Question: I need to draw the following image on an HTML5 canvas without a temporary canvas:

With a temporary canvas it's easy, because I can handle the overlaps independently like you can see here:
<URL>.
'''
// init
var canvas = document.getElementById('canvas');
var tempCanvas = document.getElementById('tempCanvas');
var ctx = canvas.getContext('2d');
var tempCtx = tempCanvas.getContext('2d');
// draw circle function
var drawCircle = function( c, color ) {
ctx.beginPath();
ctx.arc( c.x, c.y, 50, 0, 2 * Math.PI, false );
ctx.fillStyle = color;
ctx.fill();
}
// draw overlap function
var drawOverlap = function( c1, c2, color ) {
tempCtx.clearRect( 0, 0, 300, 300 );
// first circle
tempCtx.globalCompositeOperation = 'source-over';
tempCtx.beginPath();
tempCtx.arc( c1.x, c1.y, 50, 0, 2 * Math.PI, false );
tempCtx.fillStyle = color;
tempCtx.fill();
// second circle
tempCtx.globalCompositeOperation = 'destination-in';
tempCtx.beginPath();
tempCtx.arc( c2.x, c2.y, 50, 0, 2 * Math.PI, false );
tempCtx.fill();
// draw on main canvas
ctx.drawImage( tempCanvas, 0, 0 );
}
// circle objects
var c1 = { x:100, y: 200 };
var c2 = { x:180, y: 200 };
var c3 = { x:140, y: 140 };
// draw background
ctx.beginPath();
ctx.rect( 0, 0, 300, 300 );
ctx.fillStyle = 'black';
ctx.fill();
// draw circles
drawCircle( c1, 'grey' );
drawCircle( c2, 'white' );
drawCircle( c3, 'white' );
// draw overlaps
drawOverlap( c1, c2, 'red' );
drawOverlap( c1, c3, 'blue' );
drawOverlap( c2, c3, 'blue' );
'''
Do you know a way to draw this without a second canvas? Thanks a lot.
---
## EDIT:
I solved it thanks to @user13500. There are still ugly borders but it's very fast:
<URL>
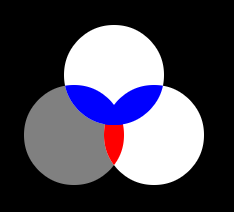
Answer: Ai, my head hurts.
Not a quite a solution. Not one at all I guess. But if we do not care about the background we have this:
<URL> Updated to new version as below.
Giving us this:

Tried to solve this using only 'globalCompositeOperation' ;-P
---
## Edit:
OK. Moving away from it for a few minutes and here we go again. This time with this as result. There is still the issue with stray lines around the circle red:

Though it might not be what you are after, it is here ;-) <URL> is in another realm when it comes to authority on the subject.
<URL>
Code:
'''
var canvas = document.getElementById('canvas');
var ctx = canvas.getContext('2d');
var ct = [
'source-over', // 0
'source-in', // 1
'source-out', // 2
'source-atop', // 3
'destination-over', // 4
'destination-in', // 5
'destination-out', // 6
'destination-atop', // 7
'lighter', // 8
'darker', // 9
'copy', // 10
'xor' // 11
];
ctx.beginPath();
ctx.globalCompositeOperation = ct[0];
ctx.fillStyle = "#888";
ctx.arc(100,200,50,0,2*Math.PI);
ctx.fill();
ctx.beginPath();
ctx.globalCompositeOperation = ct[6];
ctx.fillStyle = "#fff";
ctx.arc(180,200,50,0,2*Math.PI);
ctx.fill();
ctx.beginPath();
ctx.globalCompositeOperation = ct[11];
ctx.fillStyle = "#f00";
ctx.arc(100,200,50,0,2*Math.PI);
ctx.fill();
ctx.beginPath();
ctx.globalCompositeOperation = ct[4];
ctx.fillStyle = "#888";
ctx.arc(100,200,50,0,2*Math.PI);
ctx.fill();
ctx.beginPath();
ctx.globalCompositeOperation = ct[9];
ctx.fillStyle = "#fff";
ctx.arc(180,200,50,0,2*Math.PI);
ctx.fill();
ctx.beginPath();
ctx.globalCompositeOperation = ct[11];
ctx.fillStyle = "#fff";
ctx.arc(140,140,50,0,2*Math.PI);
ctx.fill();
ctx.beginPath();
ctx.globalCompositeOperation = ct[4];
ctx.fillStyle = "#00f";
ctx.arc(140,140,50,0,2*Math.PI);
ctx.fill();
ctx.beginPath();
ctx.globalCompositeOperation = ct[4];
ctx.rect( 0, 0, 300, 300 );
ctx.fillStyle = '#000';
ctx.fill();
'''